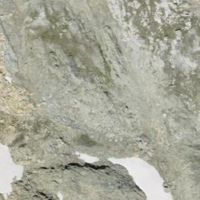
EUNIS habitat code: 48
Species observed at this site:
Salix herbacea
Androsace alpina